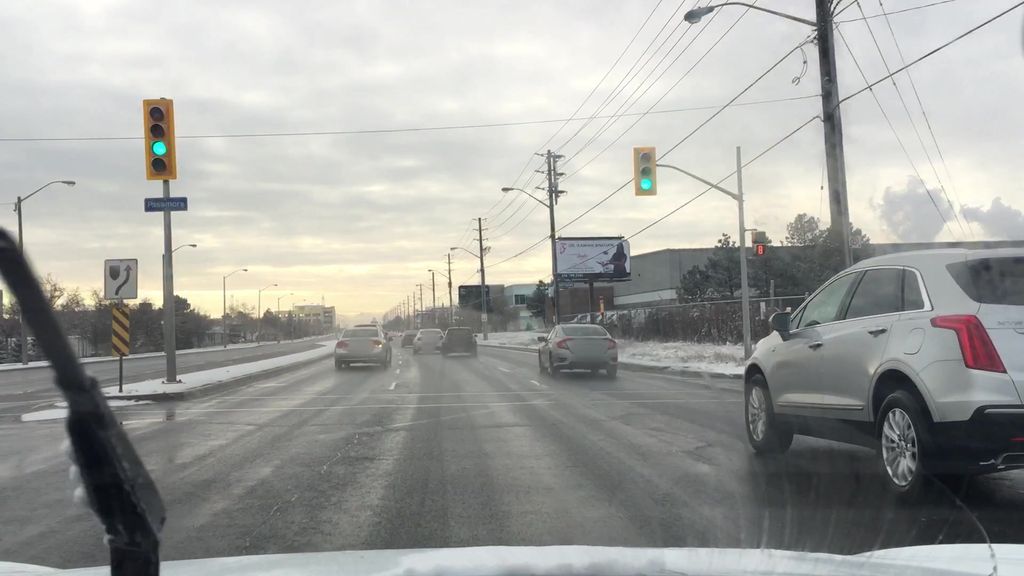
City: toronto